Question: I've got the following CSS code, which is somehow causing a very large white space after my header image. Can you guys help me determine where this is coming from?

Here's the CSS, do you see where I'm making a mistake here?
'''
body {
font-family: Verdana, Geneva, Arial, Helvetica, sans-serif;
}
#report { width: 835px; }
table{
border-collapse: collapse;
border: none;
font: 10pt Verdana, Geneva, Arial, Helvetica, sans-serif;
color: black;
margin-bottom: 10px;
}
table td{
font-size: 12px;
padding-left: 0px;
padding-right: 20px;
text-align: left;
}
table th {
font-size: 12px;
font-weight: bold;
padding-left: 0px;
padding-right: 20px;
text-align: left;
}
h2{ clear: both; font-size: 130%;color:#354B5E;position:relative;}
h3{
clear: both;
font-size: 75%;
margin-left: 20px;
margin-top: 30px;
margin-bottom: 50px;
color:#475F77;
}
h4{
clear: both;
font-size: 90%;
text-align: right;
vertical-align: bottom;
color:#475F44;
}
.wrap {
font-size: 60%;
text-align: right;
vertical-align: bottom;
color:#FFFFFF;
position:relative;
background:#466788;
margin:0 auto;
width:100%;
}
#header, #footer {
position:fixed;
bottom:0;
right: 0%;
z-index:999999;
background:#466788;
/*text-align: right;*/
color:#FFFFFF;
width:100%;
}
img {
position: relative;
top: 0;
left: 0;
width : 100%;
margin-bottom : 500px;
}
p{ margin-left: 20px;
font-size: 12px; }
table.list{ float: left; }
table.list td:nth-child(1){
font-weight: bold;
border-right: 1px grey solid;
text-align: right;
position: relative;
}
table.list td:nth-child(2){ padding-left: 7px; }
table tr:nth-child(even) td:nth-child(even){ background: #BBBBBB; }
table tr:nth-child(odd) td:nth-child(odd){ background: #F2F2F2; }
table tr:nth-child(even) td:nth-child(odd){ background: #DDDDDD; }
table tr:nth-child(odd) td:nth-child(even){ background: #E5E5E5; }
div.column { width: 320px; float: left; }
div.first{ padding-right: 20px; border-right: 1px grey solid; }
div.second{ margin-left: 30px; }
table{ margin-left: 20px; }
'''
and the HTML
'''
<title>Migrations for 2014-06-11 0800</title>
<link rel="stylesheet" type="text/css" href="file://dellbook/Migmon/MigMon.css" />
</head><body>
<img src="\DELLBOOK\Migmon\logo.jpg" width=100%><h2>Migration Group: <b>2014-06-11 0800</b></h2><P>Great work today, all remaining computers for this Migration group are marked as 'Migration Completed' in SharePoint.</P>
<table id="my_table">
<colgroup><col/><col/><col/><col/><col/><col/><col/></colgroup>
<thead>
<tr><th>MigrationStatus</th><th>User</th><th>ComputerName</th><th>Location</th><th>Ipv4</th><th>Domain</th><th>Online</th></tr>
</thead>
'''
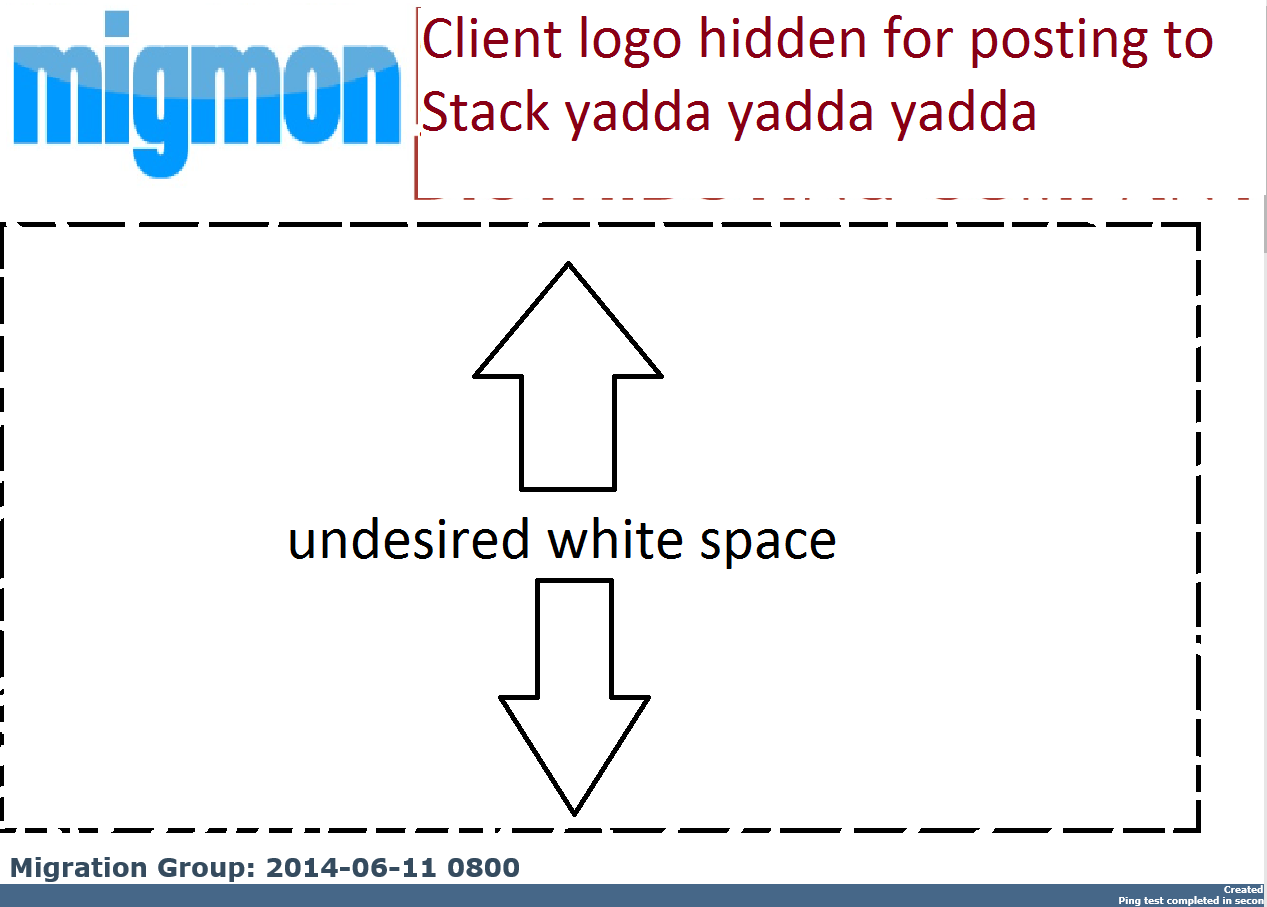
Answer: this is your problem:
'''
margin-bottom : 500px;
'''
Here:
'''
img {
position: relative;
top: 0;
left: 0;
width : 100%;
margin-bottom : 500px;
}
'''
Remove it or update it to be like:
'''
margin-bottom : 0;
'''